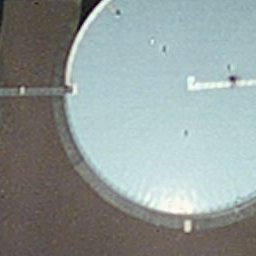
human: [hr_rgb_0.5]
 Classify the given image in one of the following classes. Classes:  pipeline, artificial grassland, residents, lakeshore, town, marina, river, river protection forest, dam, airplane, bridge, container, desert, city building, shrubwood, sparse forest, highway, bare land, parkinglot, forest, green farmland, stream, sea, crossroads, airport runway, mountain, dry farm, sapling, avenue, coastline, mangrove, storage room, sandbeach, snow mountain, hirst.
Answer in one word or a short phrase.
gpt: storage room